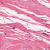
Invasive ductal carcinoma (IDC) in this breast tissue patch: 0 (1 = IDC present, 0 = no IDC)